Aerial crown-view tile of a tropical tree (Barro Colorado Island, Panama), acquired 20250414:
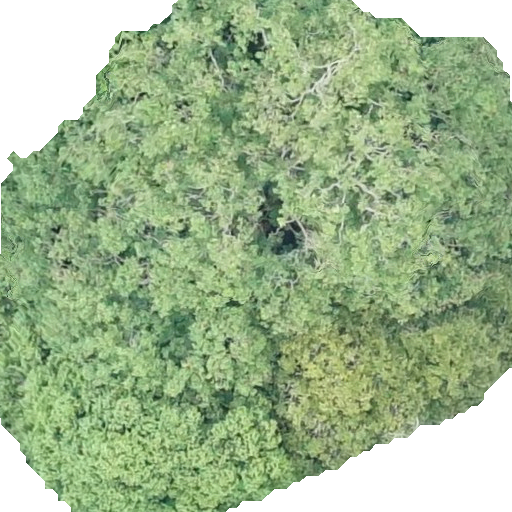
Species: Terminalia oblonga
GBIF accepted scientific name: Terminalia oblonga
Crown area: 340.511 m²